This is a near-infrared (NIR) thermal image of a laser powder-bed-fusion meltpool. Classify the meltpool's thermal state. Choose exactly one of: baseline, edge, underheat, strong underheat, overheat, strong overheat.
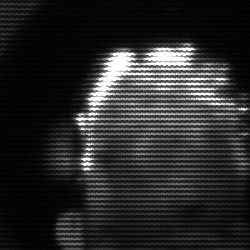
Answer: baseline